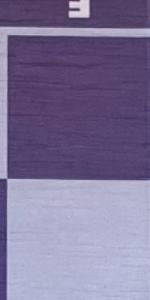
Label: Empty